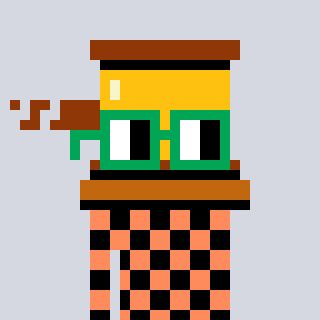
a pixel art character with square green glasses, a gavel-shaped head and a peachy-colored body on a cool background